Aerial crown-view tile of a tropical tree (Barro Colorado Island, Panama), acquired 20250715:
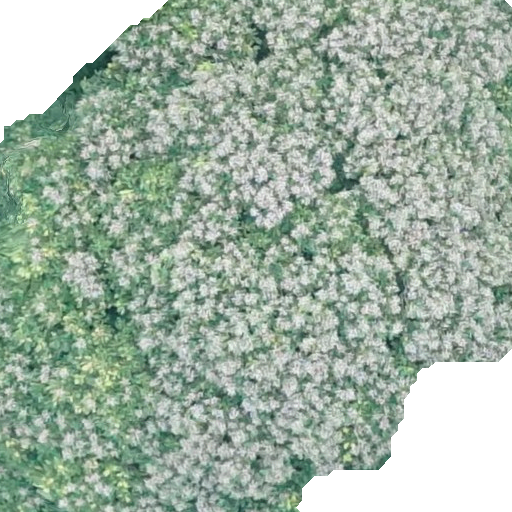
Species: Dipteryx oleifera
GBIF accepted scientific name: Dipteryx oleifera
Crown area: 407.711 m²